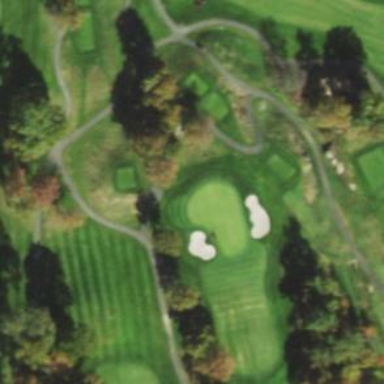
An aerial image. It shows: Golf hole.